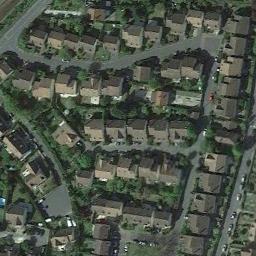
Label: dense_residential